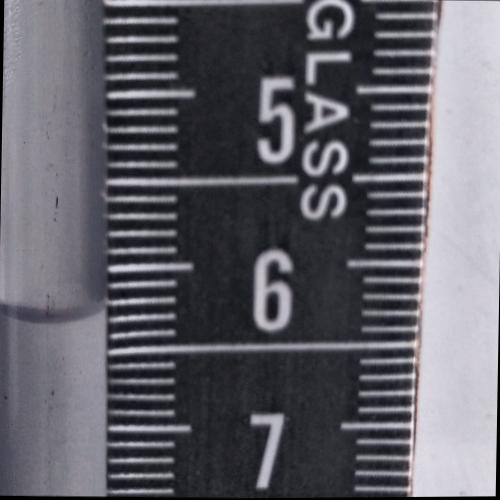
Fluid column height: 6.3 cm